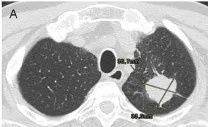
Clinical imaging. In comparison with baseline.
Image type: radiology (ct)